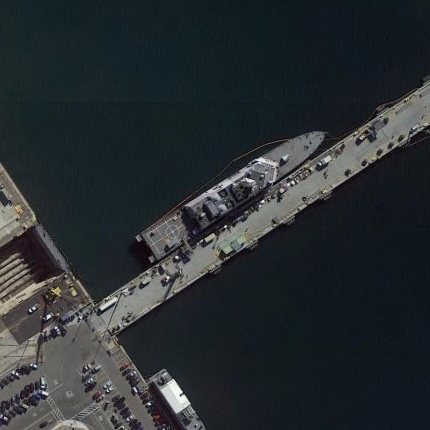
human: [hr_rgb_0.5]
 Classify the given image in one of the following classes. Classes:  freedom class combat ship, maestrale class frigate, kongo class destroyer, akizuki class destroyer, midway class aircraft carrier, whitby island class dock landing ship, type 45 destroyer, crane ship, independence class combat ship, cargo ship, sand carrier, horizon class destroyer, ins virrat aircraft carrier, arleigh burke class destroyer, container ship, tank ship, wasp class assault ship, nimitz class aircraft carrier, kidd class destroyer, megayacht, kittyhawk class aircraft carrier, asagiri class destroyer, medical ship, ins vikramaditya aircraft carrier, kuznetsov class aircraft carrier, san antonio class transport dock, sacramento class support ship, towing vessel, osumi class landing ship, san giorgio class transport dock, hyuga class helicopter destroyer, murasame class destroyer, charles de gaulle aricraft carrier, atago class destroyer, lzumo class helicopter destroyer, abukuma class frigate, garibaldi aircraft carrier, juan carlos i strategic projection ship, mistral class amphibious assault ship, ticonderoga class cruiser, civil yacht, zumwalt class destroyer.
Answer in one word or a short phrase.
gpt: Freedom class combat ship